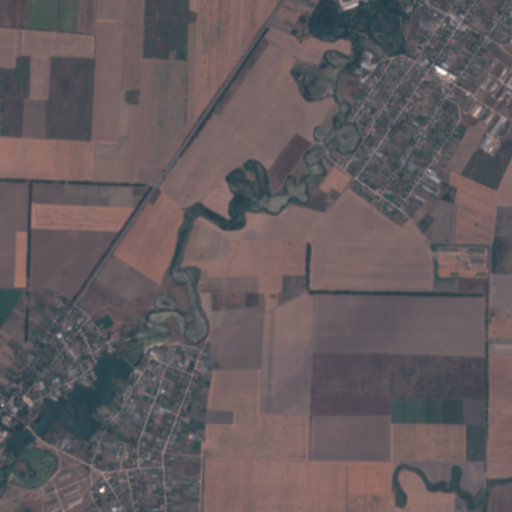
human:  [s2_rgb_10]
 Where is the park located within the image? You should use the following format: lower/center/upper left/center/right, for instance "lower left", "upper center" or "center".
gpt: The park is located in the upper right of the image.
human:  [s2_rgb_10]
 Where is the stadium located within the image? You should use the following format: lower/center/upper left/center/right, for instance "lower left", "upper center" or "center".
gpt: The stadium is located in the lower left of the image.
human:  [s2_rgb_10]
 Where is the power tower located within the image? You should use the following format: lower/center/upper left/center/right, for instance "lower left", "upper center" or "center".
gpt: There is no power tower in the image.